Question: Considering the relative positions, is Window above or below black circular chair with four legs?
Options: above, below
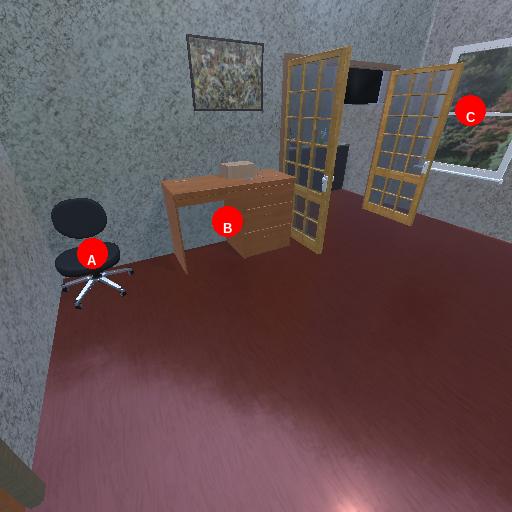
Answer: above